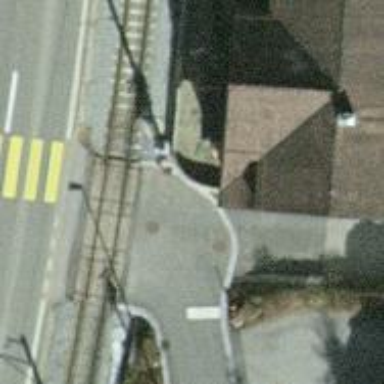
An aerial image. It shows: Unmarked crossing on asphalt footway.